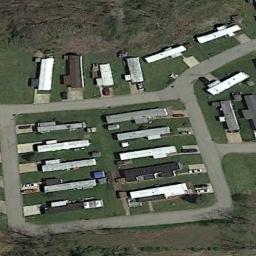
Label: residential